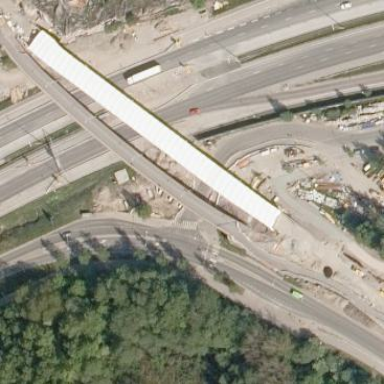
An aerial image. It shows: Bridge with beam structure.